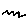
Label: zigzag